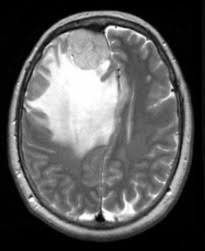
Label: meningioma